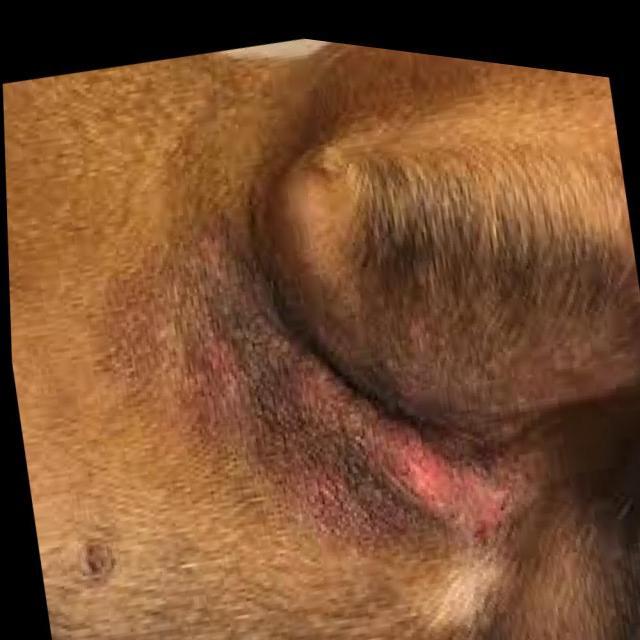
Canine dermatitis — inflammation of the skin presenting with erythema, pruritus, papules, and excoriation. May be allergic, contact, or atopic in origin.